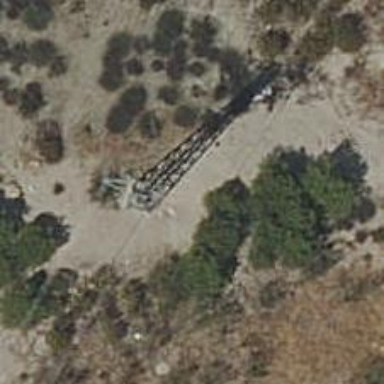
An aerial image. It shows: Power pole.